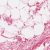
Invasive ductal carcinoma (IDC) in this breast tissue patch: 0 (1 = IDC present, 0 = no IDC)